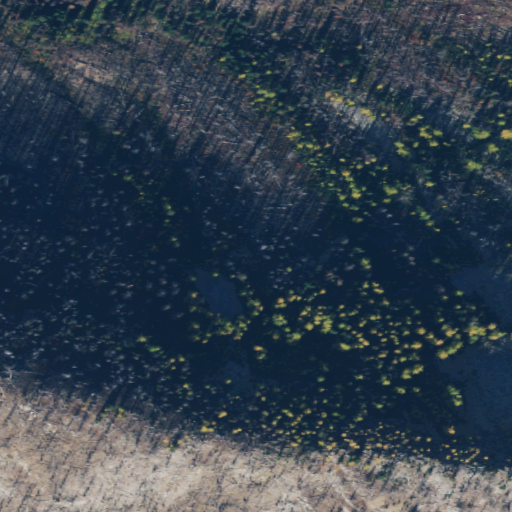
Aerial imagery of gap in Washington named Borealis Pass containing evergreen forest, shrub, grassland, and barren land